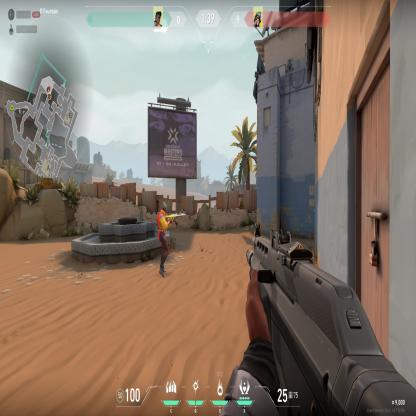
Label: enemy